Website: lowes
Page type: stored-credit-cards
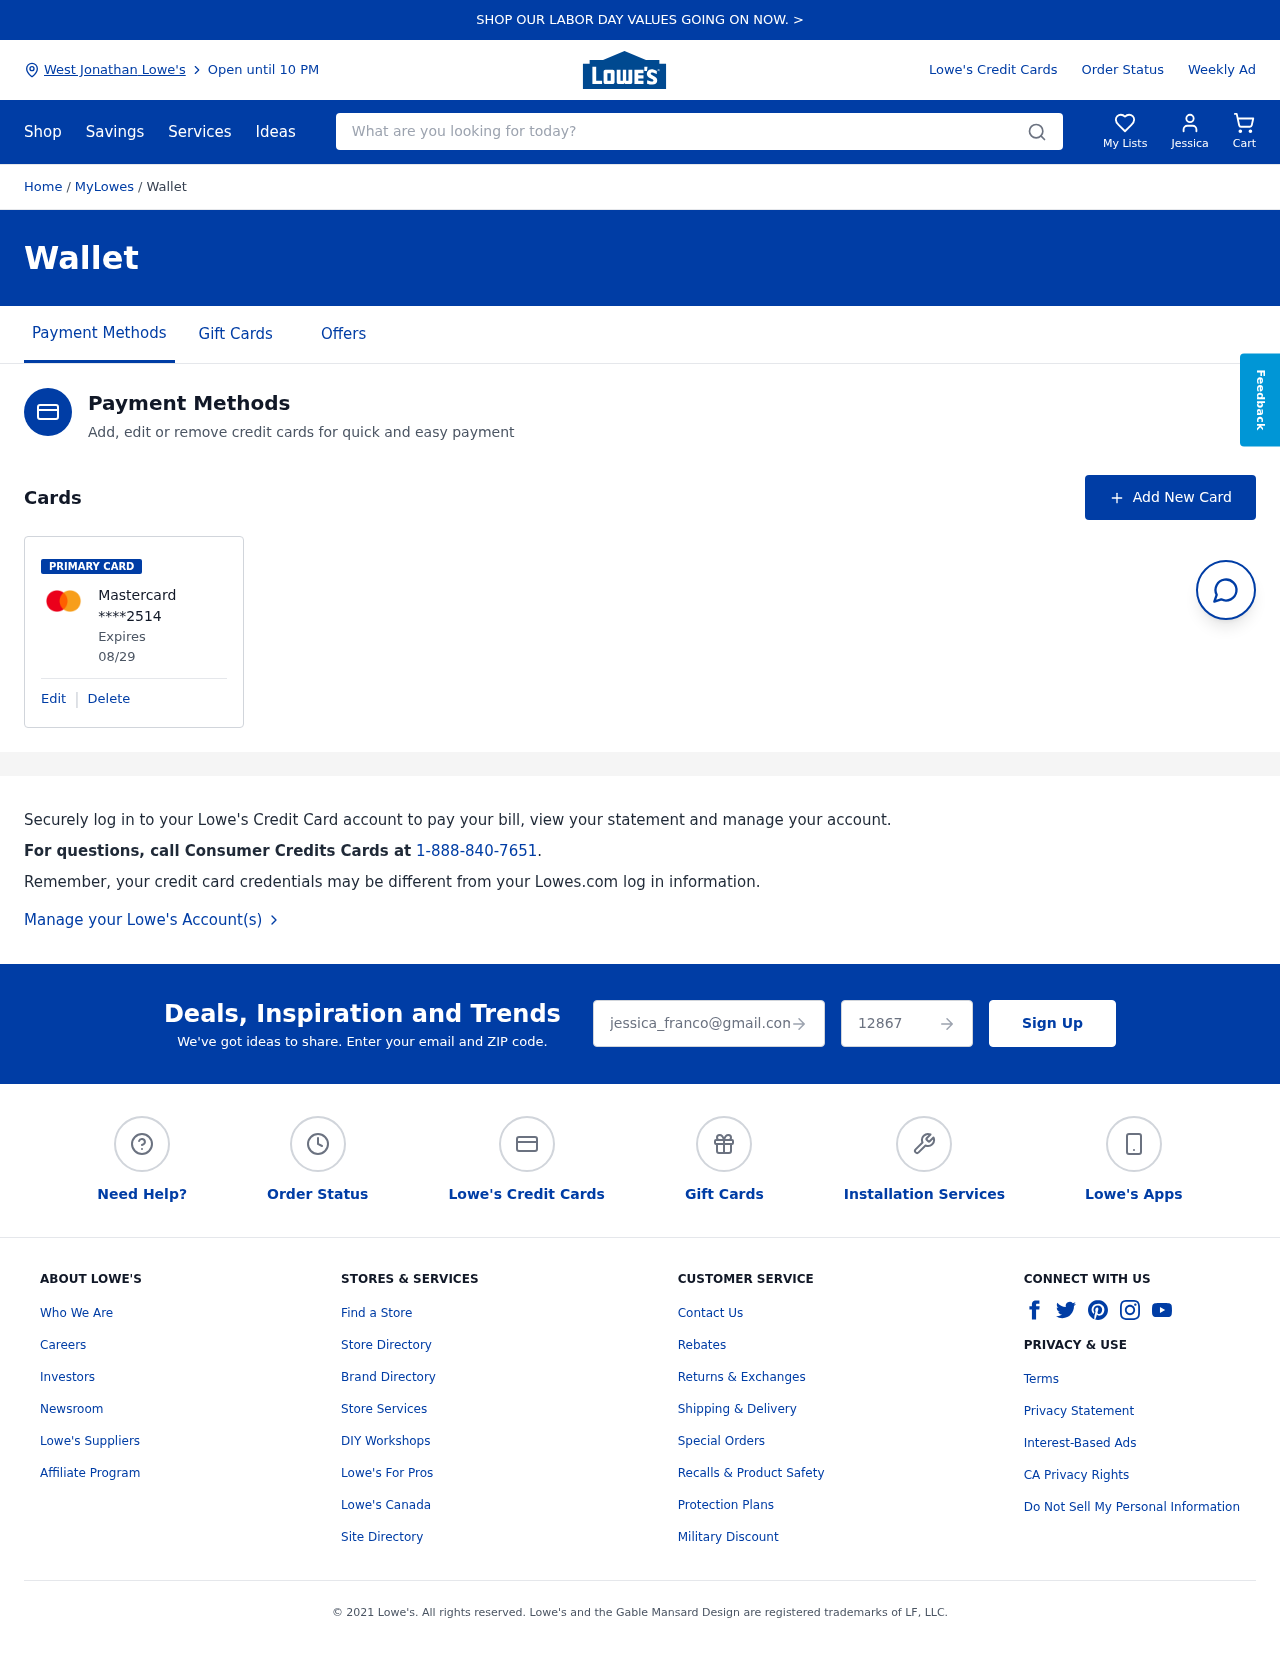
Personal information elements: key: PII_CARD_EXPIRY
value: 08/29
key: PII_CARD_LAST4
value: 2514
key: PII_CARD_TYPE
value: Mastercard
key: PII_CITY
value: West Jonathan Lowe's
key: PII_EMAIL
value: jessica_franco@gmail.com
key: PII_FIRSTNAME
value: Jessica
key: PII_POSTCODE
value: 12867
Search elements: key: HEADER_SEARCH
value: What are you looking for today?